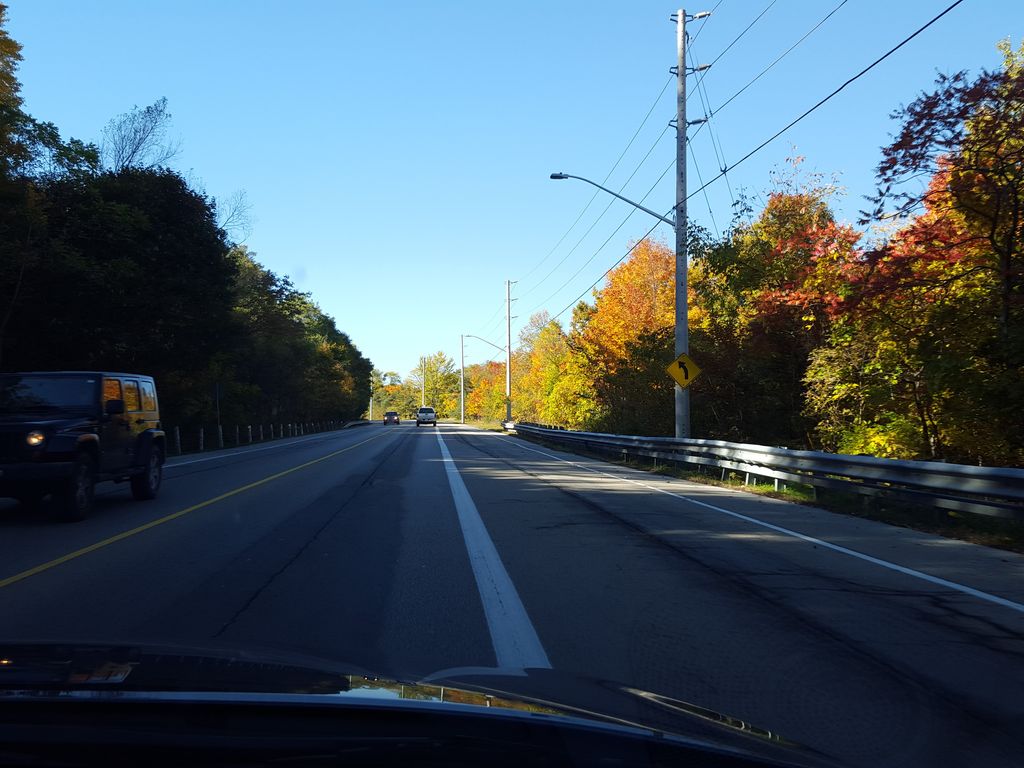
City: hamilton